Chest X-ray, PA view. Patient: 82 years old, sex M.
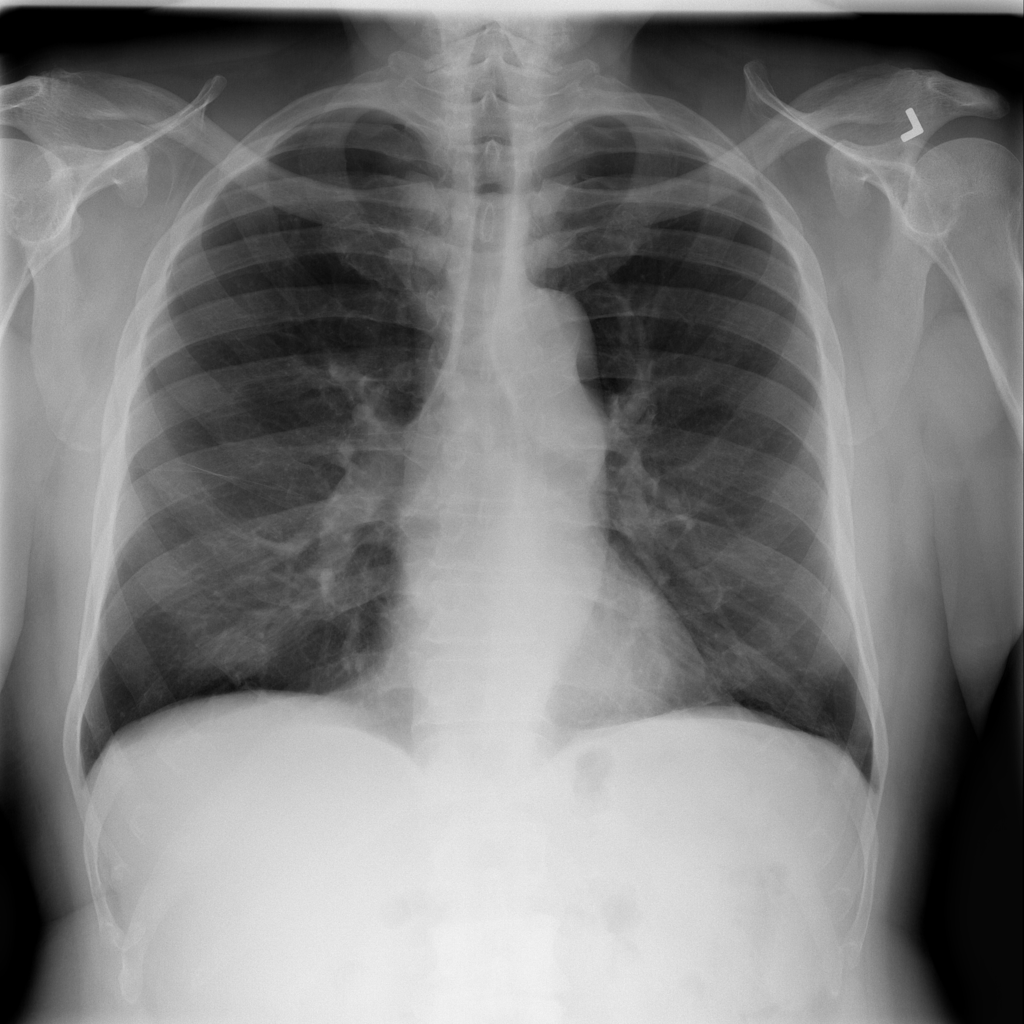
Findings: No Finding